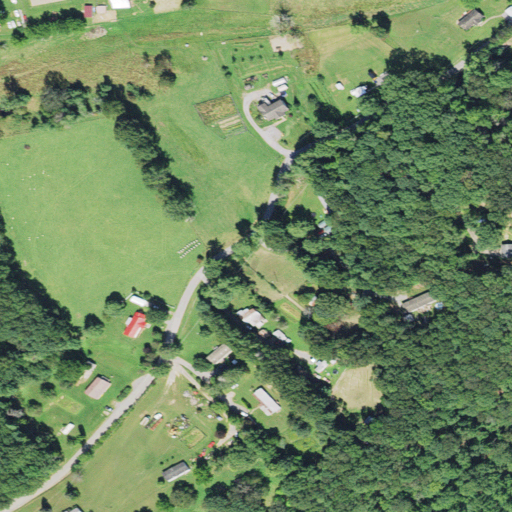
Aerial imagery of plain(s) in West Virginia named Kee Flats containing pasture, mixed forest, deciduous forest, open development, low intensity development, and medium intensity development